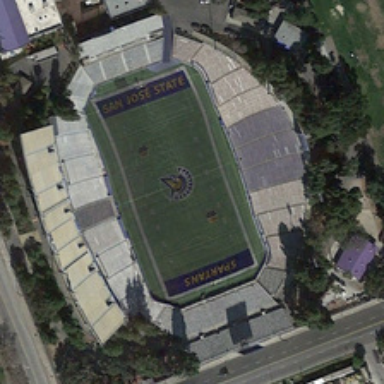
Many green trees are around a large stadium near a road .